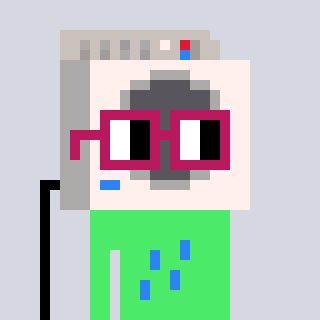
a pixel art character with square dark red glasses, a washing machine-shaped head and a teal-colored body on a cool background